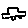
Label: car